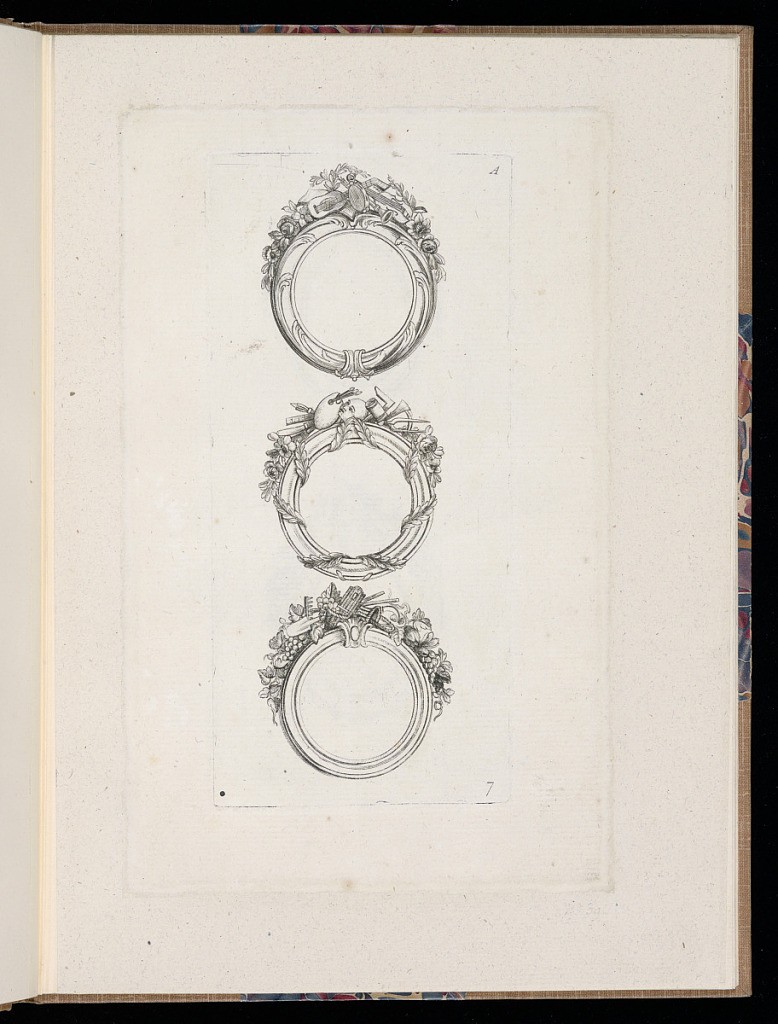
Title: Ornamental Medallion Designs
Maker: Théodore Bertren, active in France, 18th century
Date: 1765-1768
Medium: Etching on paper
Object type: Print
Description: Three medallion designs aligned vertically.  The medallion at top is adorned with musical motifs, including a violin, a horn, a book, and a tambourine. The frame itself has stylized acanthus leaves. The middle medallion has attributes of the arts, including a mask, a paint palette. a tuning fork, a T-square, a pen, and a palette knife; the frame is wrapped around with leaves. The bottom medallion has garden motifs, including a woven basket, a spade, a rake, and grapevines. The plate is numbered but not signed.